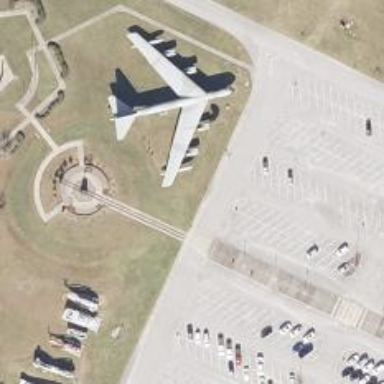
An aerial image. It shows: Historic aircraft attraction housed in building.